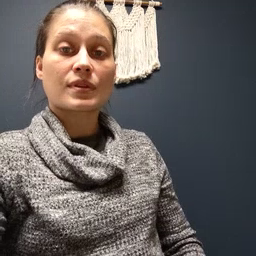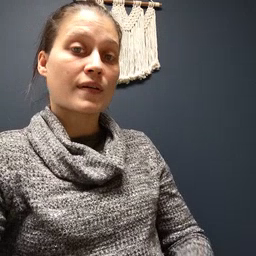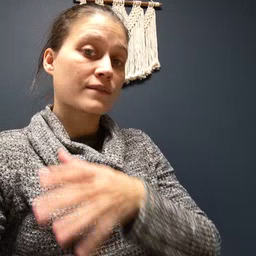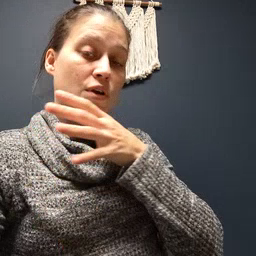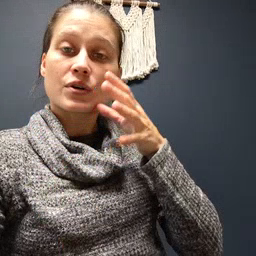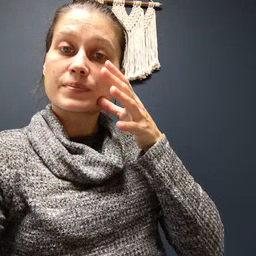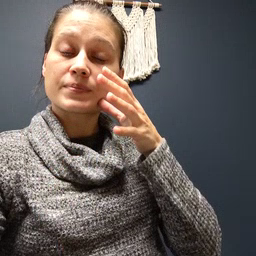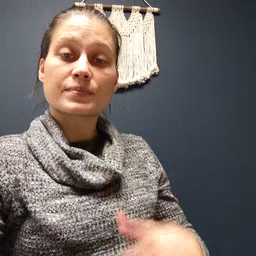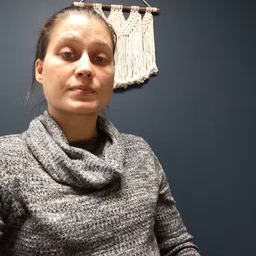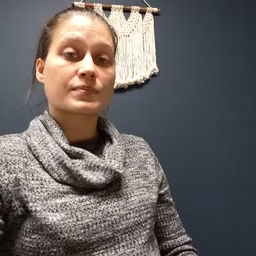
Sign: farm